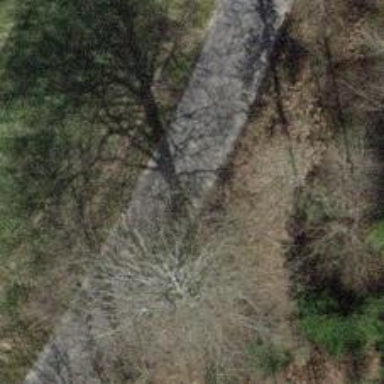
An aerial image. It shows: Bench.